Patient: sex M, age 81
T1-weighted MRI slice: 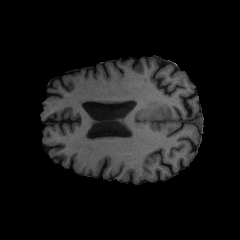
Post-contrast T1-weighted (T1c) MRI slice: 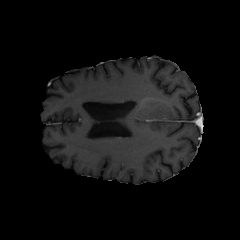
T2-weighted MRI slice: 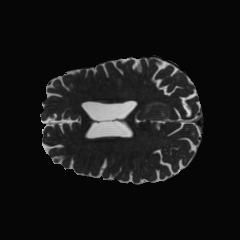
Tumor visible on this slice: yes
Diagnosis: Glioblastoma, IDH-wildtype
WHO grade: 4